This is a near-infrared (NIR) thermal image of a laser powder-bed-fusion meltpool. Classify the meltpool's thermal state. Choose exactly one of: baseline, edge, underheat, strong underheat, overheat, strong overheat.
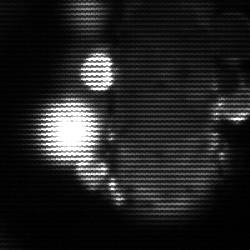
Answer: strong underheat